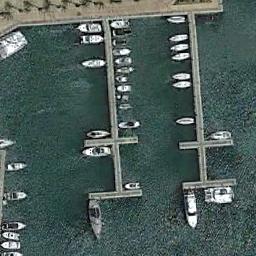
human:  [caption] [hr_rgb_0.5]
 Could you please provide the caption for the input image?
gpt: The harbor has some neatly docked boats and the color of the waters is blue .

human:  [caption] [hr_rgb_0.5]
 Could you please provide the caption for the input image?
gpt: Many ships are in the harbor .

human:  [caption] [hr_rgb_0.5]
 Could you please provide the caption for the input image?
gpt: There are few ships in the harbor .

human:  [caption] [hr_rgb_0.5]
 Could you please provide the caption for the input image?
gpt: There are some yachts lined up on the sea by the harbor .

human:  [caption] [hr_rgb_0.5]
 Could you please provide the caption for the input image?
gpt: There are some ships at the harbor .